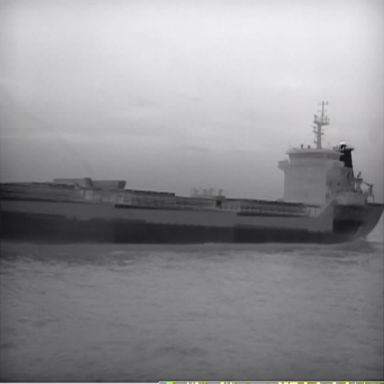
There is a liner in the infrared image.